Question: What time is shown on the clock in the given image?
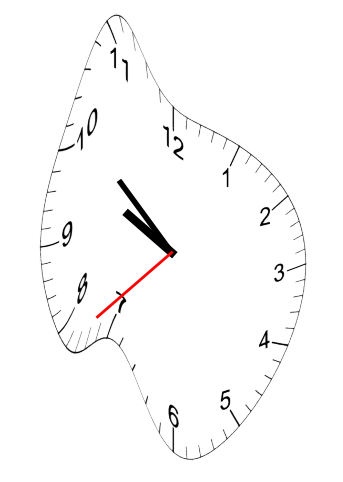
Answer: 09:51:38